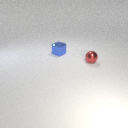
small blue metal cube to the left of small red metal sphere